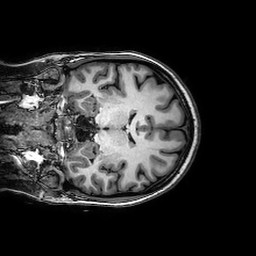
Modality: T1w
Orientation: coronal
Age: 26
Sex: female
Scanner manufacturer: philips
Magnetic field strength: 3 T
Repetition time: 0.008123 s
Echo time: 0.00372 s